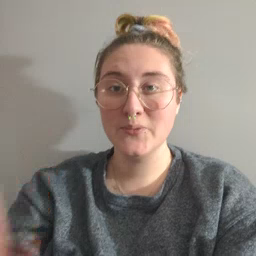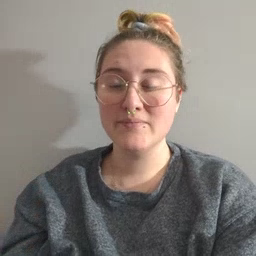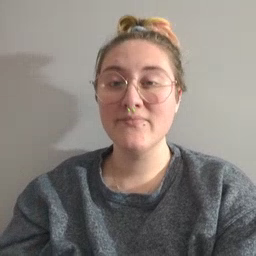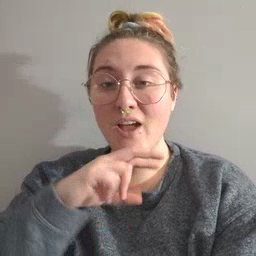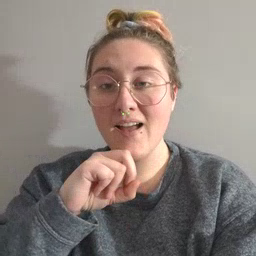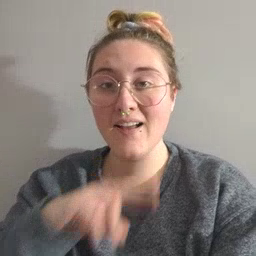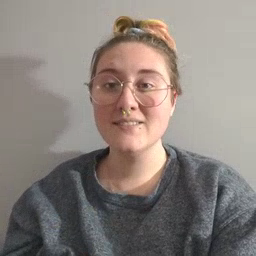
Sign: frog